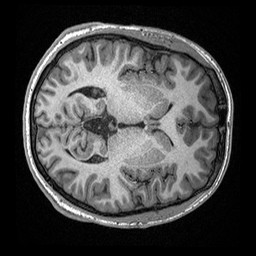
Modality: T1w
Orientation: axial
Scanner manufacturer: ge
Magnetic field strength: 3 T
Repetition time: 2.349 s
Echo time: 0.002968 s